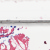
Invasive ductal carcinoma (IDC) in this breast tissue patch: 0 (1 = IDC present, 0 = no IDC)